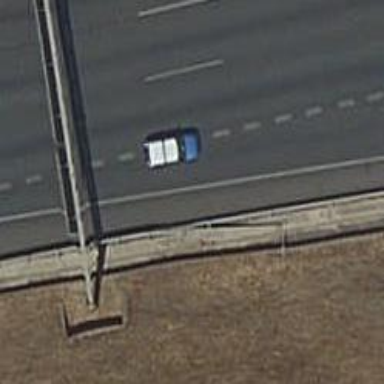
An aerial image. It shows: Motorway link.